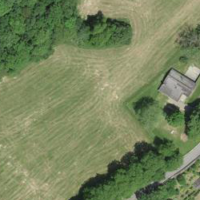
EUNIS habitat code: 44
Species observed at this site:
Saponaria ocymoides